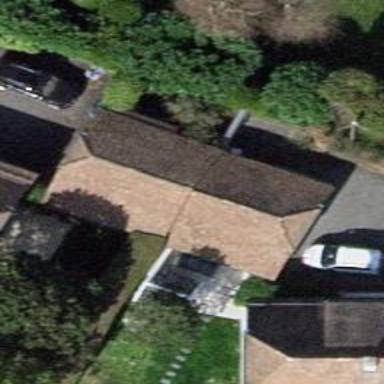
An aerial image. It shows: Garage.